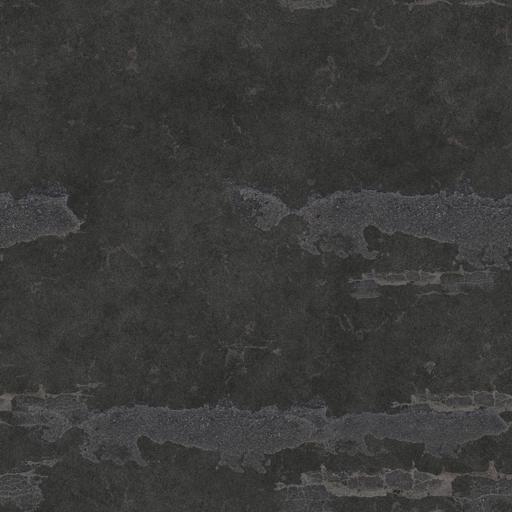
Tags: asphalt damaged road street